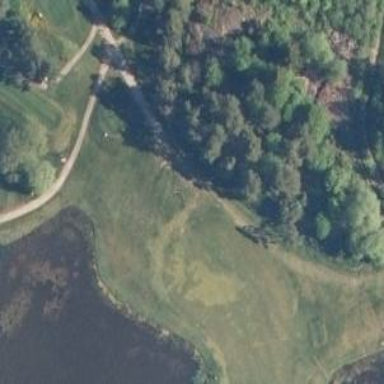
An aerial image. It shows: Footway that doubles as golf path.